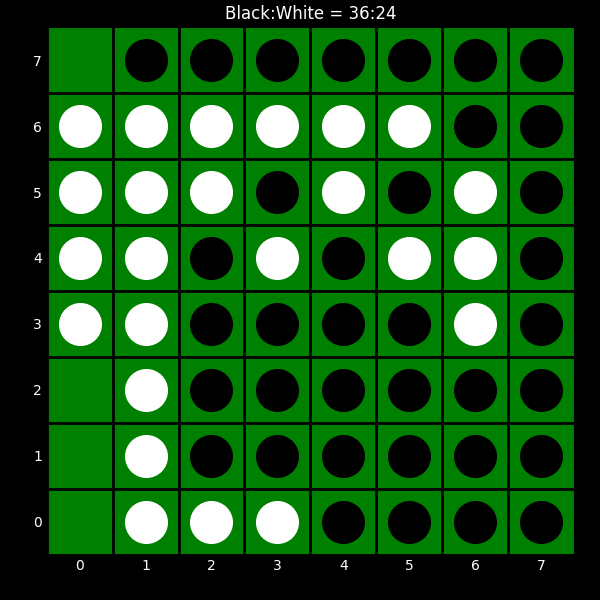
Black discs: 36
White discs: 24